Aerial crown-view tile of a tropical tree (Barro Colorado Island, Panama), acquired 20250512:
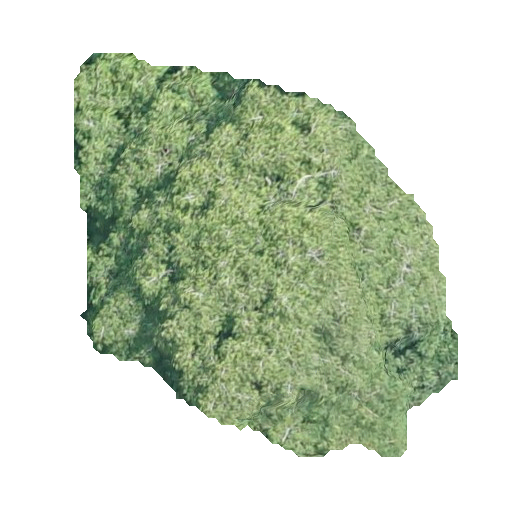
Species: Virola surinamensis
GBIF accepted scientific name: Virola surinamensis
Crown area: 163.674 m²